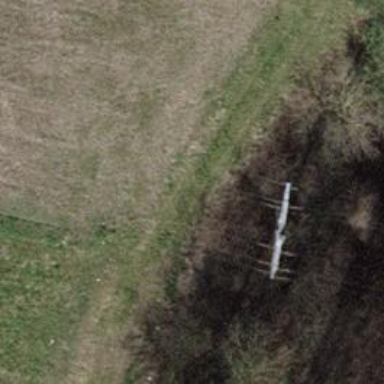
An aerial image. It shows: Power line in the image.